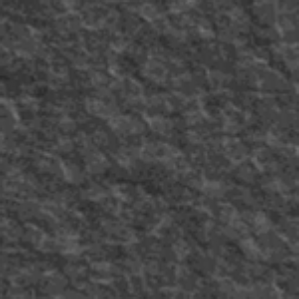
Label: frost